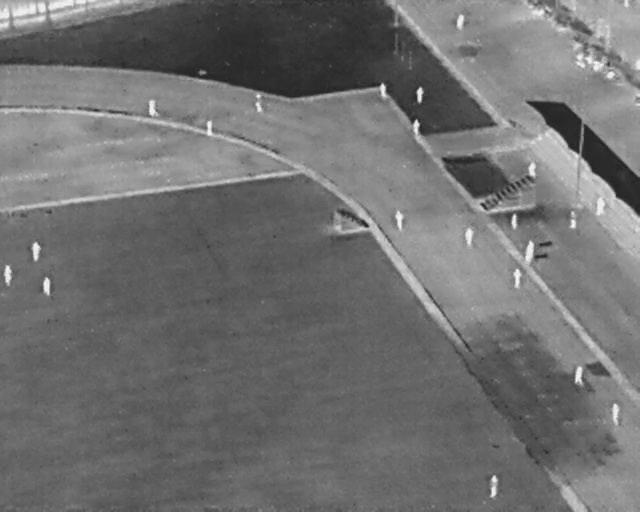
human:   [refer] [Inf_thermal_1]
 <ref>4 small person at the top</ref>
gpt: <box>[[31, 24, 33, 25, 2], [63, 24, 66, 25, 2], [64, 17, 66, 19, 2], [58, 17, 61, 18, 2]]</box>